Question: What is the search query?
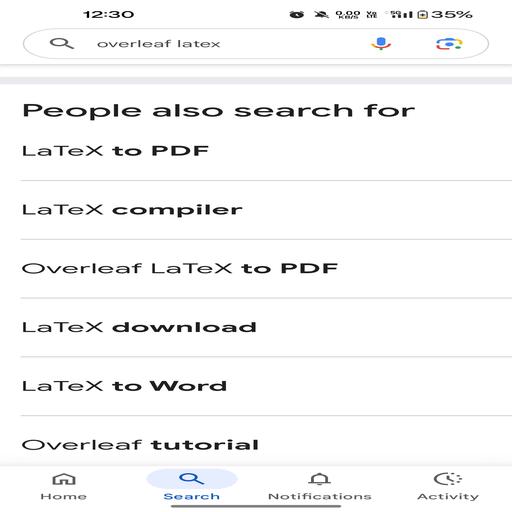
Answer: Overleaf LaTeX